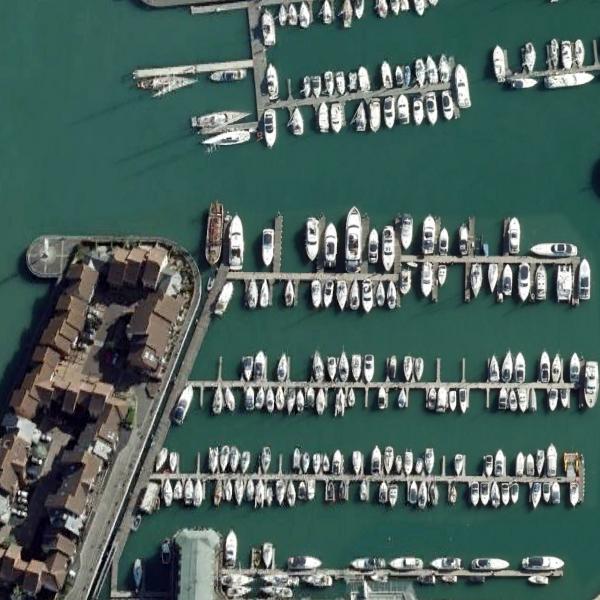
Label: Port